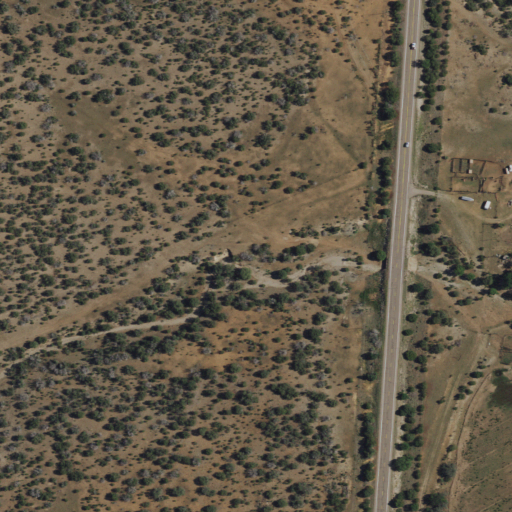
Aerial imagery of valley in New Mexico named Bates Canyon containing shrub, grassland, open development, and evergreen forest